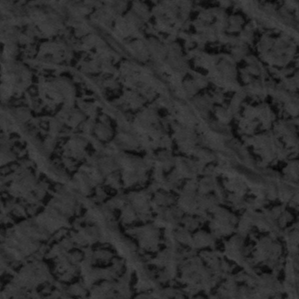
Label: frost